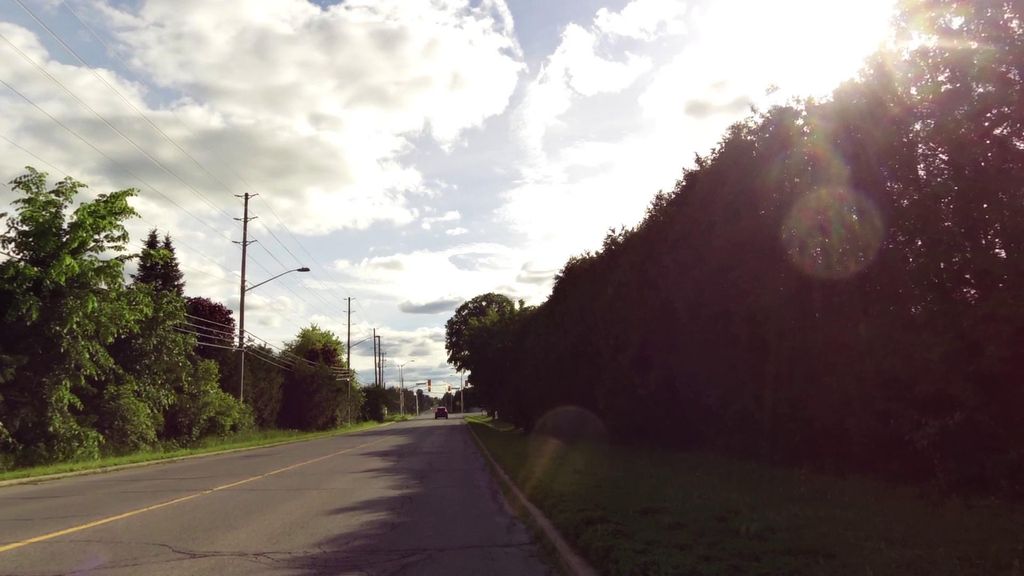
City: ottawa-gatineau